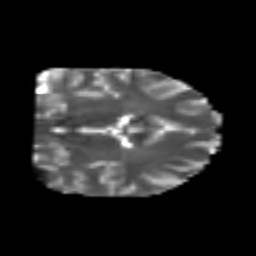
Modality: T2w
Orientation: coronal
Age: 25
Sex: male
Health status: healthy